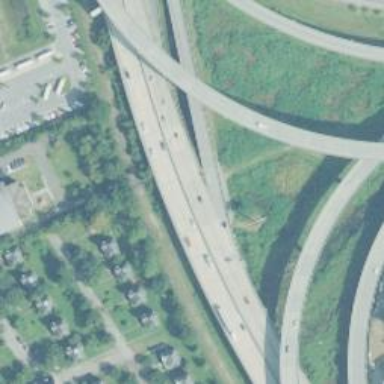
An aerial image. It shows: Bridge over motorway.